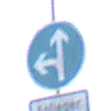
Verkehrszeichen: VorgeschriebeneFahrtrichtungGeradeausOderLinks
Zusatzzeichen unten: PersonengruppenFrei1
Umgebung: Outdoor, Nature
Tageszeit: SunriseSunset
Wetter: PartlyCloudy
Licht: Natural
Jahreszeit: NotSpecified
Kontrast: HighContrast